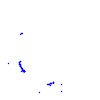
Particle: kaon